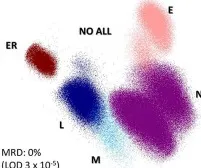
Eosinophils; ALL, leukemic clone).
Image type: pathology (acid_fast)